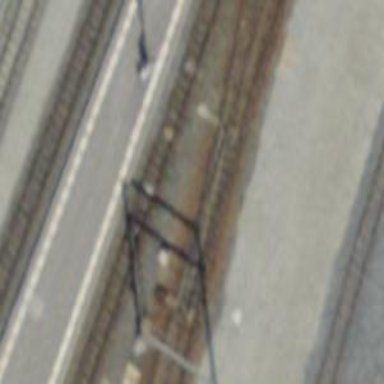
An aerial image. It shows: Railway crossing.